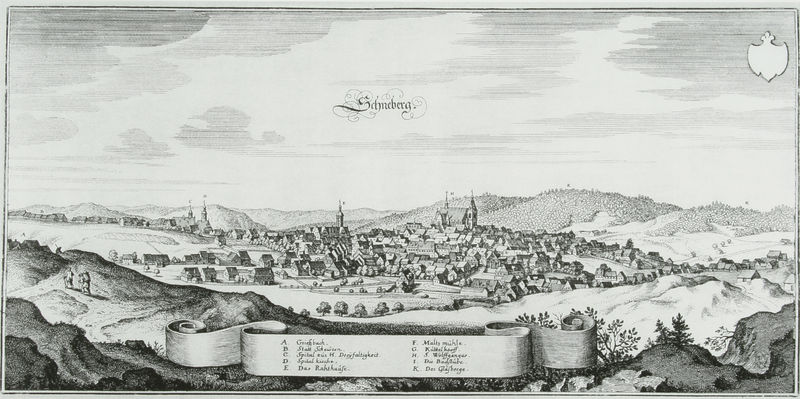
Titel: Schneeberg
Künstler: Maria Sibylla Merian
Standort: Dresden
Institution: Staatliche Kunstsammlungen, Kupferstich-Kabinett
Schlagwörter: baum, berg, felsen, himmel, mann, weiß, wolken, bäume, fluss, kirchturm, landschaft, menschen, stadt, grau, männer, schwarz, skizze, zeichnung, haus, wiese, wolke, leute, band, stein, felder, horizont, häuser, hügel, büsche, kirche, wege, wiesen, pflanze, pflanzen, wald, kirchturmspitze, turm, aussicht, holzschnitt, schrift, papier, ansicht, perspektive, vedute, berge, fels, gebirge, dorf, schattierung, tannen, banner, tafel, kirchen, kirchtürme, ortschaft, panorama, stadtansicht, straßen, name, kirchenturm, türme, wälder, druck, druckgrafik, schraffur, schraffuren, radierung, stich, schwarzweiß, buchstaben, topografie, tanne, rolle, wappen, karte, wanderer, mittelalter, schriftrolle, kupferstich, gerollt, kart, hügelkette, legende, erklärung, gesamtansicht, stick, salzburg, tect, umgebung, stadtvedute, baum bäume, schriftband, sachsen, stadtwappen, schneeberg, merian, böhmen, badn, bandarole, erzgebirge, komotau, schimberg, schneberg, schwarzberg, scönberg, shcneberg, stadtname, schmeberg, hüghel, schneeber